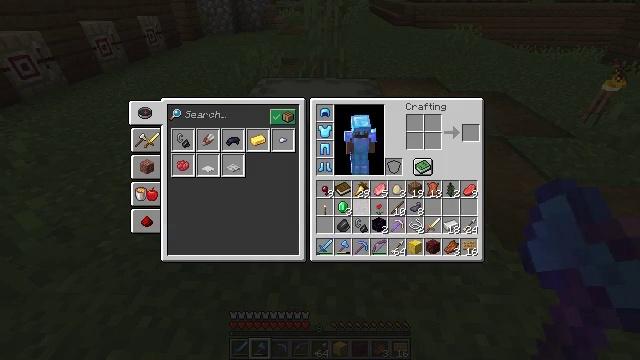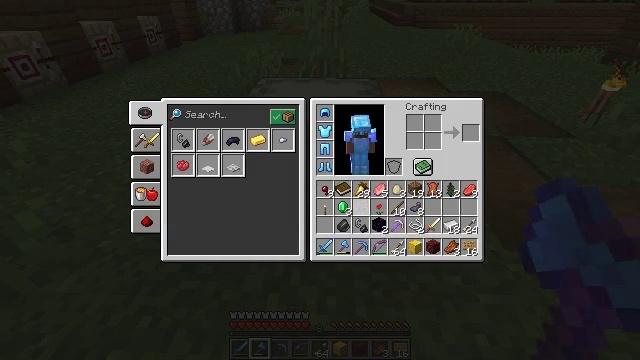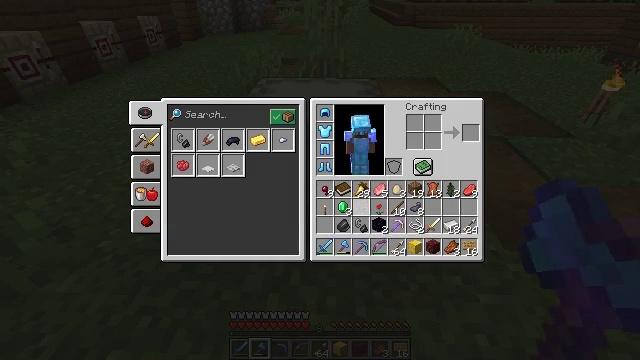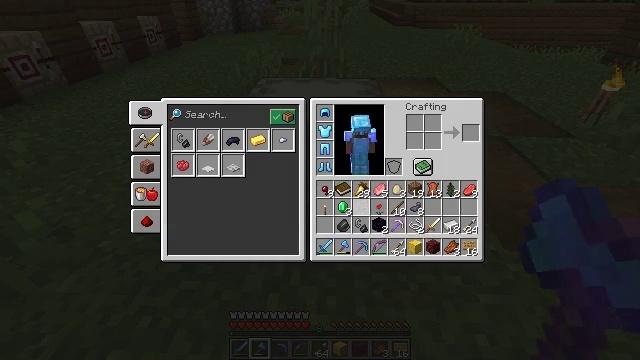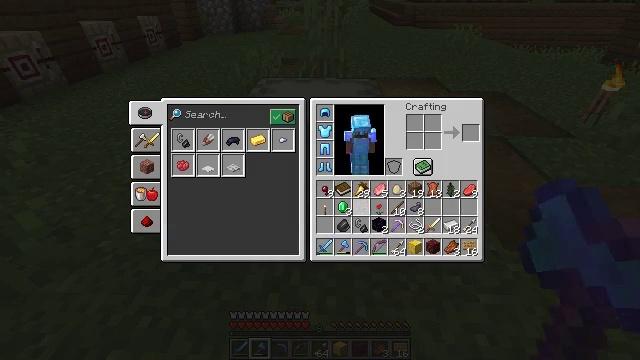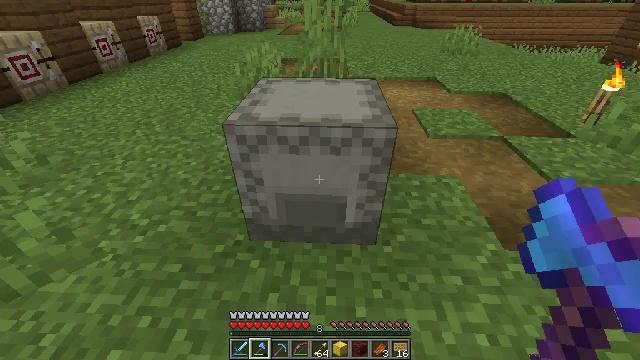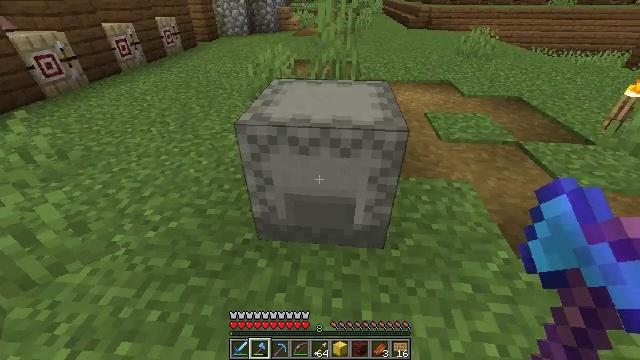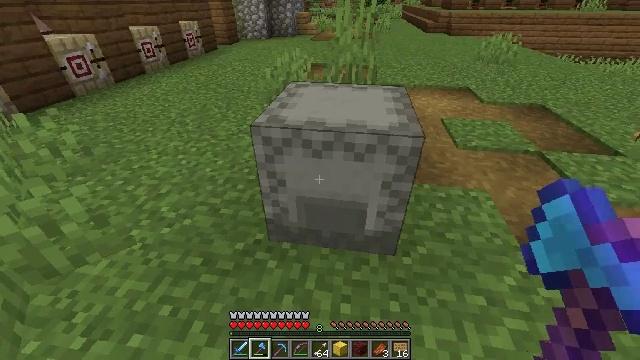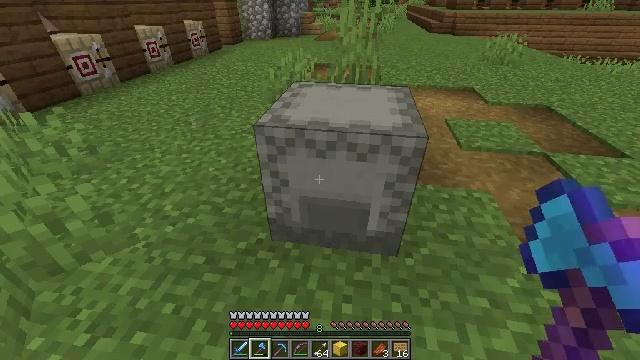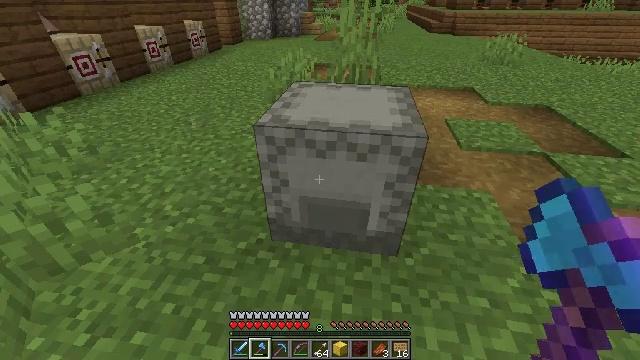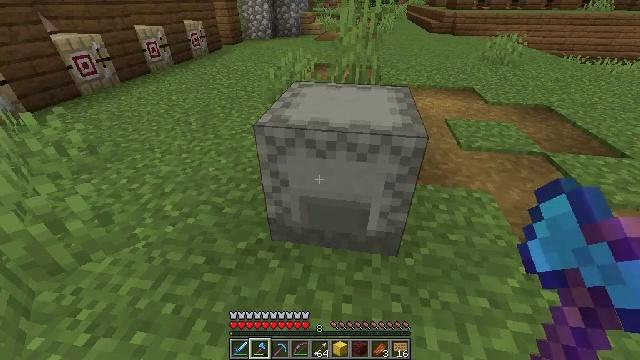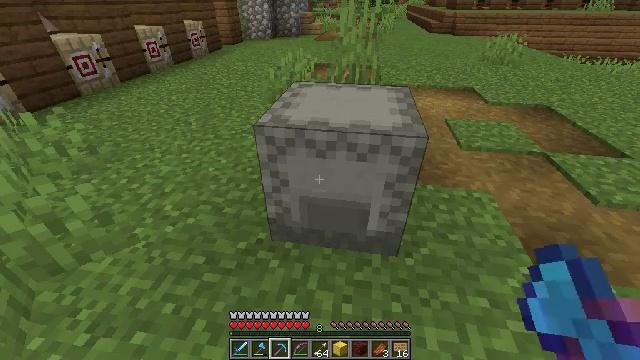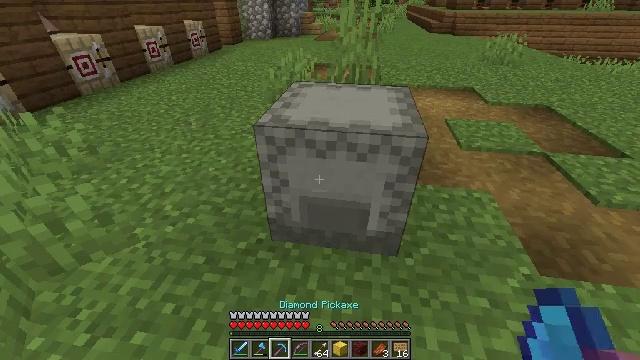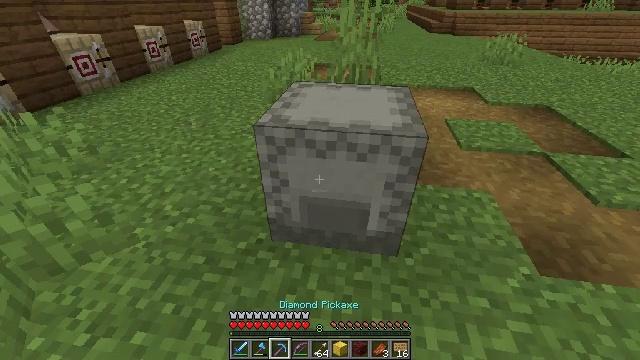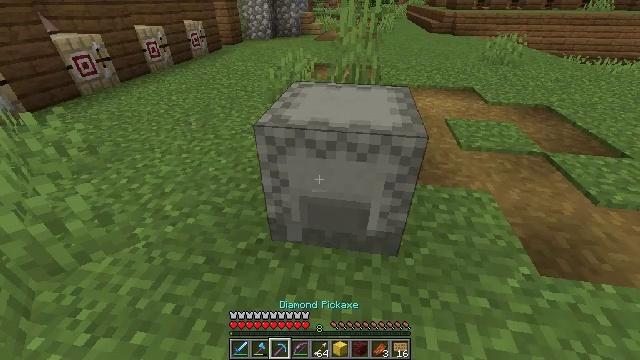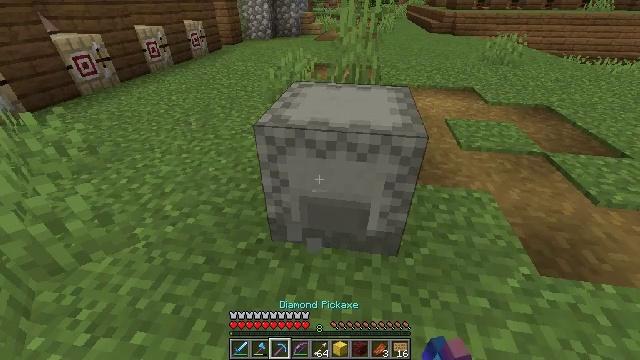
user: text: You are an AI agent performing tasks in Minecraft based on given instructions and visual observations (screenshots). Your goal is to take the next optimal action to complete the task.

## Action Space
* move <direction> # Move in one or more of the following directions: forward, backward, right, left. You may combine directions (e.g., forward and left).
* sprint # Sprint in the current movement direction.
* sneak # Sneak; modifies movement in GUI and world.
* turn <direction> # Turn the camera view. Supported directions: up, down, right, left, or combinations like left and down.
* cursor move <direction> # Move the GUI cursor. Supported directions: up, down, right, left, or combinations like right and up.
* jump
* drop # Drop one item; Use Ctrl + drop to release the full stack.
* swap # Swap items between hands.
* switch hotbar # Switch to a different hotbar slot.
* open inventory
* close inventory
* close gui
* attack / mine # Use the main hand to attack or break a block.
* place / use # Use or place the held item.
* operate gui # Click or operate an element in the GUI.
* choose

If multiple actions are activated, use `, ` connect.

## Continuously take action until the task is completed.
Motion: motion action
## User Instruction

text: Collect the light gray shulker box.
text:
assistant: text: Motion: sneak, operate gui
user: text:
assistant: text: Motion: sneak, operate gui
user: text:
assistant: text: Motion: sneak
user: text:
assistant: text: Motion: sneak
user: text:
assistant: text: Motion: sneak
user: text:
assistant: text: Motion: turn left, close gui
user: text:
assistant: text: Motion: turn left
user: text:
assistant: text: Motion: no_op
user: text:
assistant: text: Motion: no_op
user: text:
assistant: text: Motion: no_op
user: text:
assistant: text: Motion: switch to hotbar 3
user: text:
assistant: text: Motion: switch to hotbar 3
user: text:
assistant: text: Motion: switch to hotbar 3
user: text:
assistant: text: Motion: attack / mine
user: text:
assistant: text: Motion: attack / mine
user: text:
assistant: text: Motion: attack / mine
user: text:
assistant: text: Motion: attack / mine
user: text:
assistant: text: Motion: attack / mine
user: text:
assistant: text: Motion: move forward, attack / mine
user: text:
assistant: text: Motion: move forward, attack / mine
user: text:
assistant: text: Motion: move forward, turn down, attack / mine
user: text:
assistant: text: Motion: turn down, attack / mine
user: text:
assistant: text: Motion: attack / mine
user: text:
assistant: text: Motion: attack / mine
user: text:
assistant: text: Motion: attack / mine